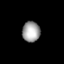
Tissue: lung
Cell type: Fibroblasts
Senescence score: 0.6053
Nuclear area (px): 356
Mean DAPI intensity: 160.764